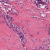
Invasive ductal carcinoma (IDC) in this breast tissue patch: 0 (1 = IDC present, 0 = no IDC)